Question: I have this Laravel 4.2 Eloquent Query
'''
$m[] = Auth::user()->id;
foreach ($friends as $friend) {
$m[] = $friend->added_user;
}
$news = NewsFeed::whereIN('user_id', $m )->take($limit)->skip($offset)->get();
'''
Actual query:
'''
$news = NewsFeed::whereIN('user_id', array( 'CUS_6367VkCX5i243656TwM3', 'CUS_G530t786S1GVwlcJ3Nw1', 'CUS_xks5oi3dy2C0sa02usD2' ) )->take(10)->skip(5)->get();
'''
Database:

It should return something, Newsfeed Table has datas in it but
result is none, its empty.
What is wrong with my Laravel 4.2 Eloquent Query?
BUT WHEN I DO THIS:
'''
$news = NewsFeed::whereIN('user_id', $m )->get();
'''
it returns a result, without limit and skip.
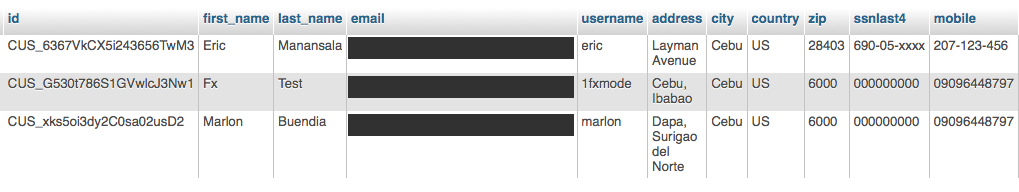
Answer: It seems that '$m[] = $friend->added_user;' is where you go wrong
> dd($friend->added_user)
You will see in your array '$m' objects of users. However, in your query what's needed is the 'user_id' of 'added_user'.
In this case, you should modify as follows:
> $m[] = $friend->added_user()->first()->user_id; //it depends on what your 'added_user' returns, if it returns an array, you should loop over it to get all ids or use '->lists('user_id')' to get an array of user_id
Hope it helps